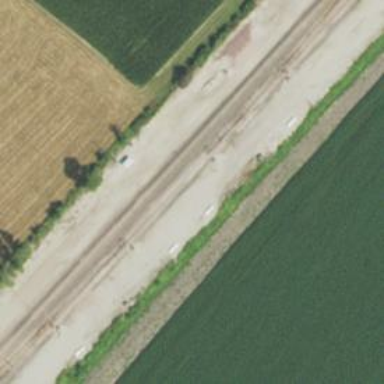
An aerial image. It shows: Railway crossover.